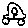
Label: car